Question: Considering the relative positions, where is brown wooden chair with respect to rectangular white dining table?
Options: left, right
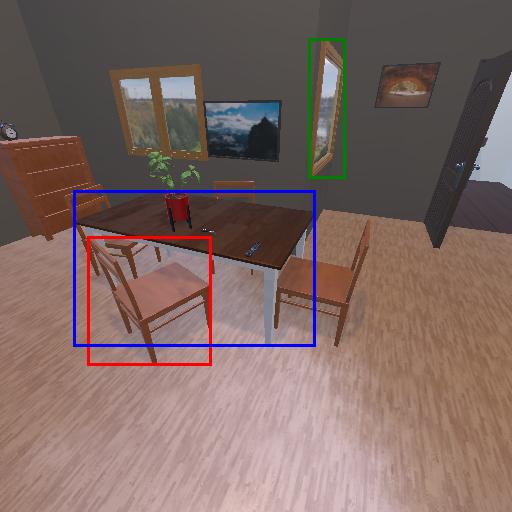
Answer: left